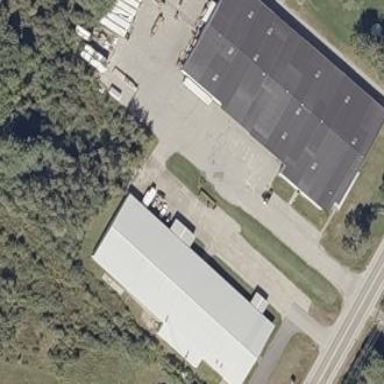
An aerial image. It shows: Warehouse.